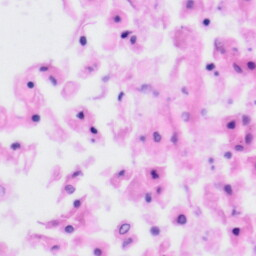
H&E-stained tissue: Tonsil